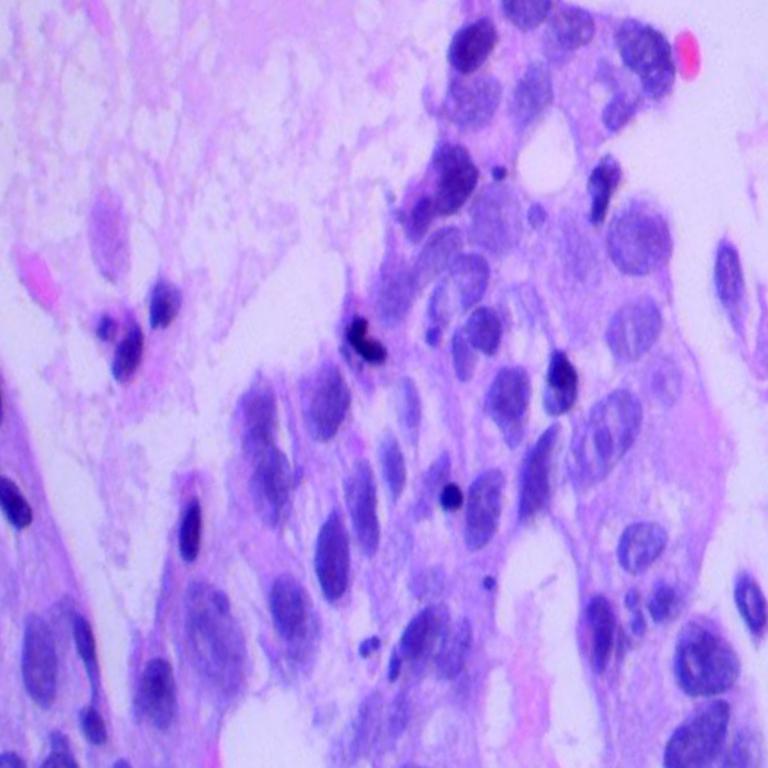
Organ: lung
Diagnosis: adenocarcinomas